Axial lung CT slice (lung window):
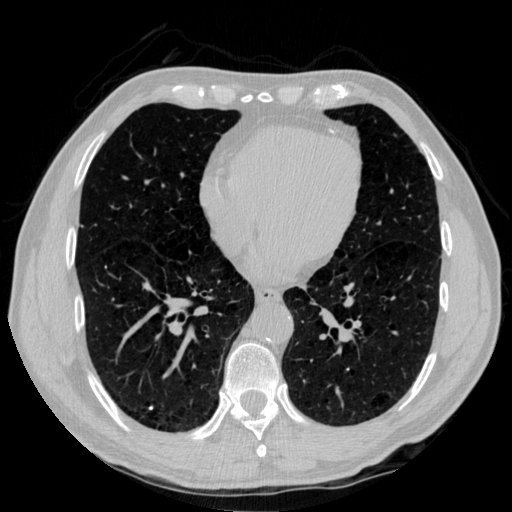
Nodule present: no